Chest X-ray. View position: PA
Patient age: 16
Patient sex: M
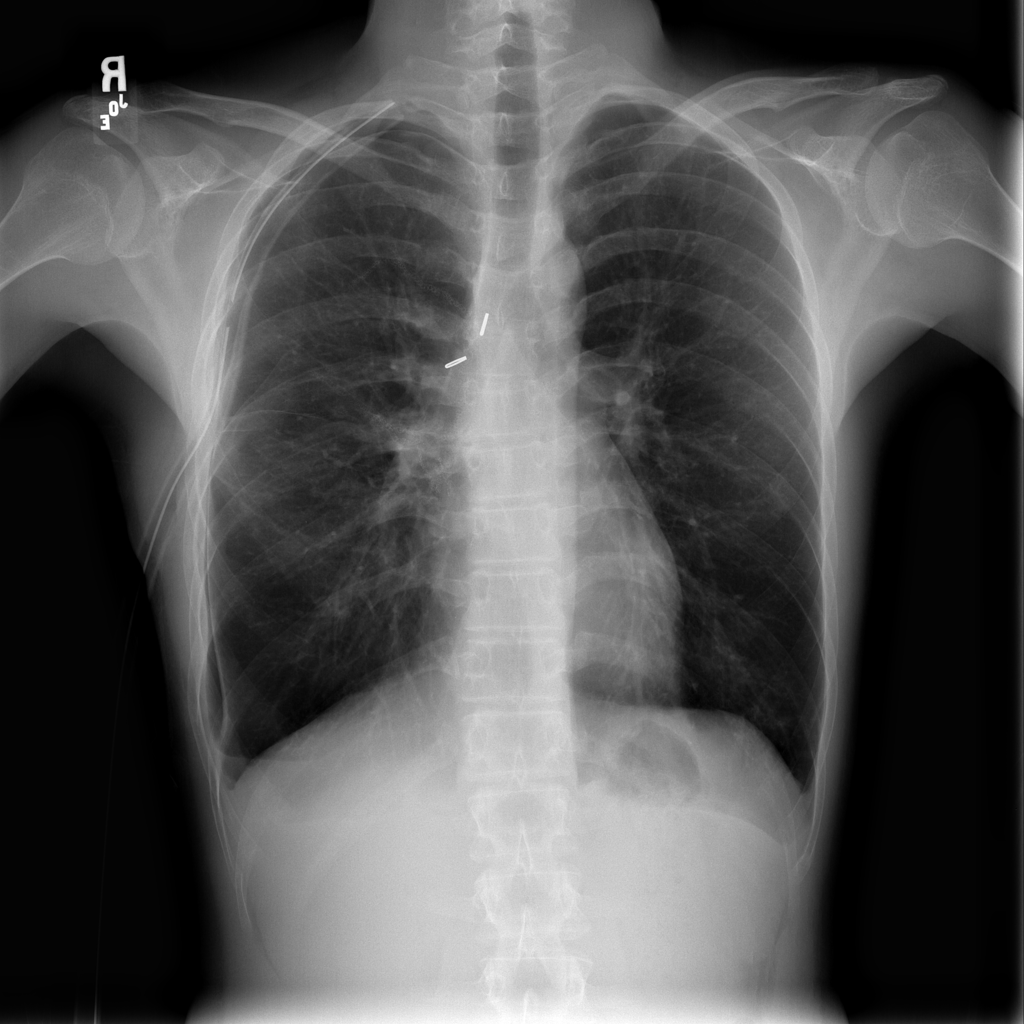
Finding: Pneumothorax